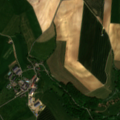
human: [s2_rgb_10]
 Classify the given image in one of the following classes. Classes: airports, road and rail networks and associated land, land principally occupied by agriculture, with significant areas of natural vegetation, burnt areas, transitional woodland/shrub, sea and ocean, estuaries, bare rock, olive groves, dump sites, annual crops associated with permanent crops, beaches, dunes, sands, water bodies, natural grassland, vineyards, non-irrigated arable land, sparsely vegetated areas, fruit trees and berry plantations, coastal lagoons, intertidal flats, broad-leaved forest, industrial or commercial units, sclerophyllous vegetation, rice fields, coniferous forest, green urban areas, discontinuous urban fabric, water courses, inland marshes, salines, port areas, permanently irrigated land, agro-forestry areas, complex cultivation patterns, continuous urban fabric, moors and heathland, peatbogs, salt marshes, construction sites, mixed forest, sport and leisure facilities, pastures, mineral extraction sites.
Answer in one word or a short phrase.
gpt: non-irrigated arable land, complex cultivation patterns, broad-leaved forest